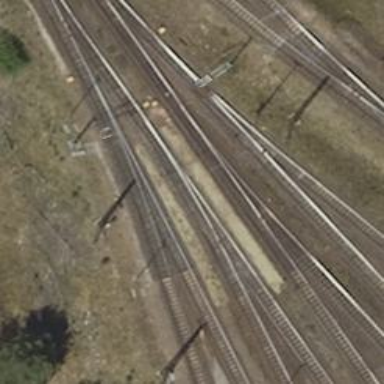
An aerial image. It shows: Railway siding with rails.